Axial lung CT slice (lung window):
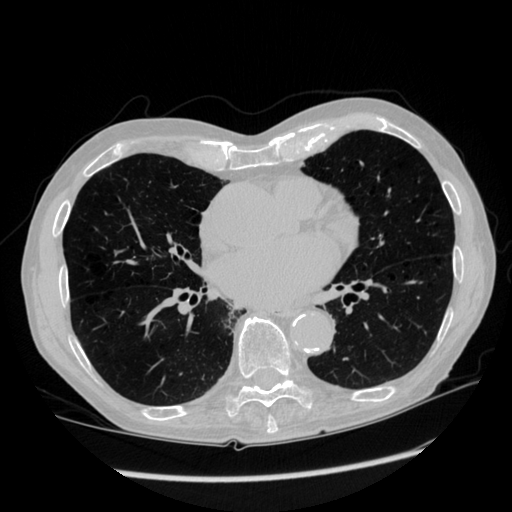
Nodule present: no